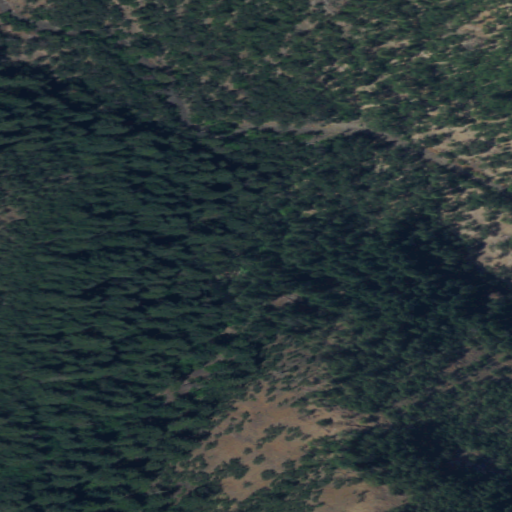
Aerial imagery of valley in Washington named Willis Canyon containing evergreen forest, mixed forest, shrub, woody wetlands, and deciduous forest